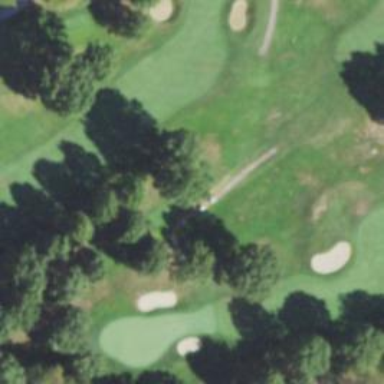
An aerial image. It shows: Path for both road and golf.